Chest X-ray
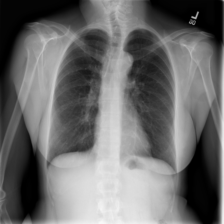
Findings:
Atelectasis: negative
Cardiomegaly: negative
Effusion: negative
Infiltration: positive
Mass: negative
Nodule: negative
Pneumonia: negative
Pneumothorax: negative
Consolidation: negative
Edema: negative
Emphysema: negative
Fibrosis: negative
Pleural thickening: negative
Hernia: negative